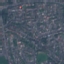
Label: Residential